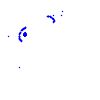
Particle: proton